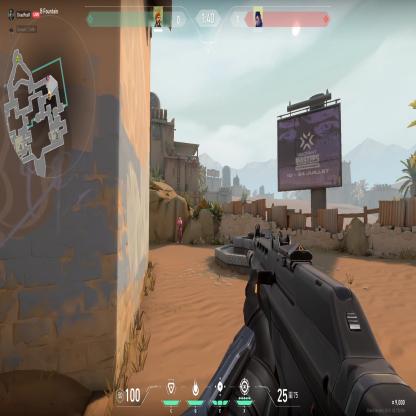
Label: enemy